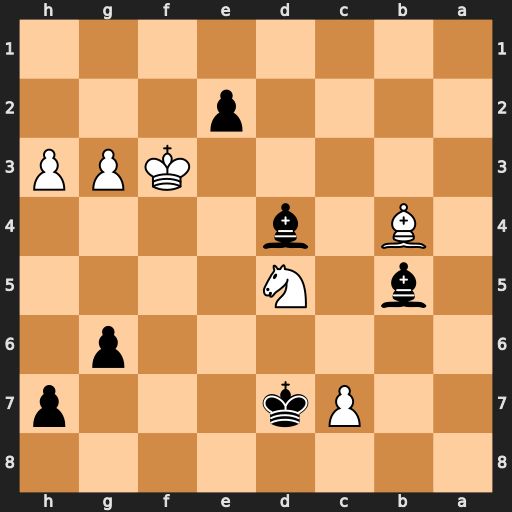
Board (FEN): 8/2Pk3p/6p1/1b1N4/1B1b4/5KPP/4p3/8
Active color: b
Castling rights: -
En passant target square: -
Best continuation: Bc6 Kxe2 Bxd5